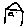
Label: house